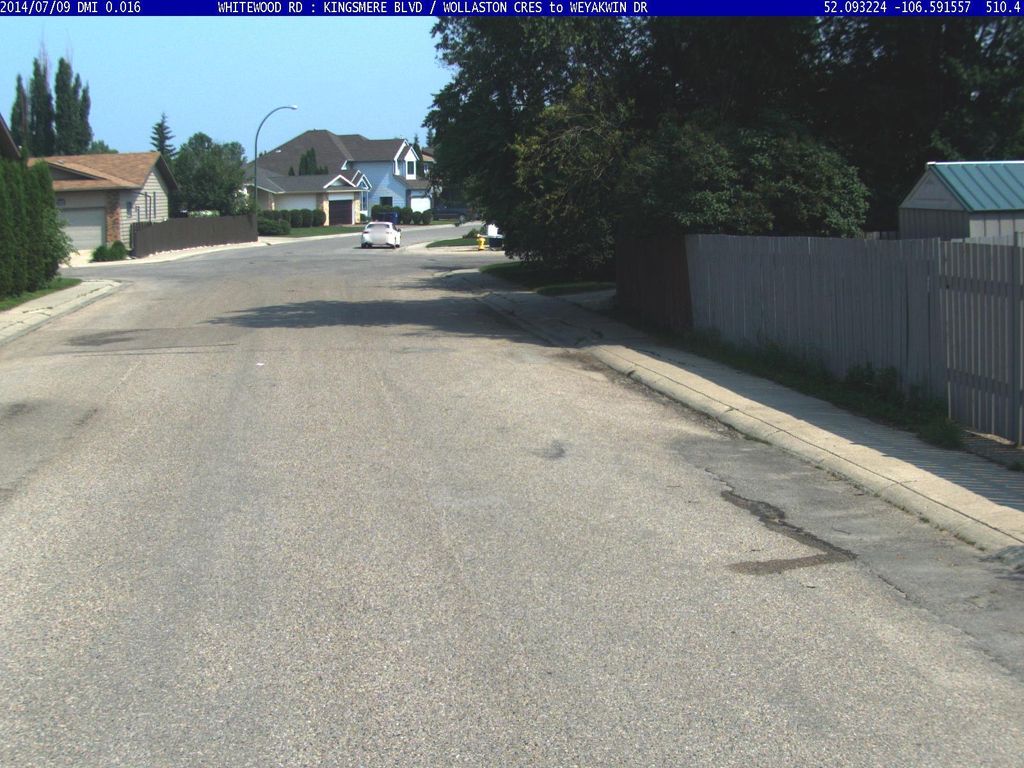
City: saskatoon